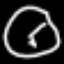
Label: clock